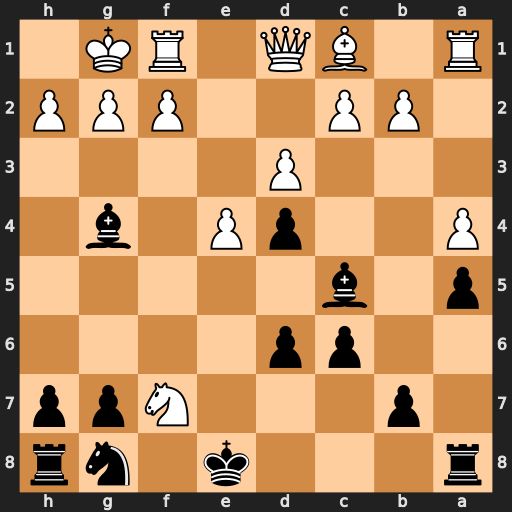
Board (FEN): r3k1nr/1p3Npp/2pp4/p1b5/P2pP1b1/3P4/1PP2PPP/R1BQ1RK1
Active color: b
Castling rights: kq
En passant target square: -
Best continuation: Bxd1 Nxh8 Bxc2